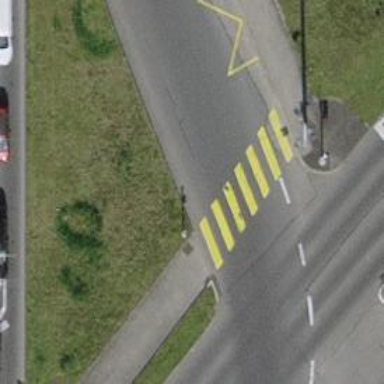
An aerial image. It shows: Road crossing with traffic signals.